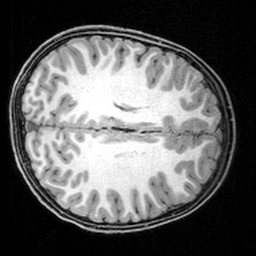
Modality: T1w
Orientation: axial
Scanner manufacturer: siemens
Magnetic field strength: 3 T
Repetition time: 1.9 s
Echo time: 0.00397 s